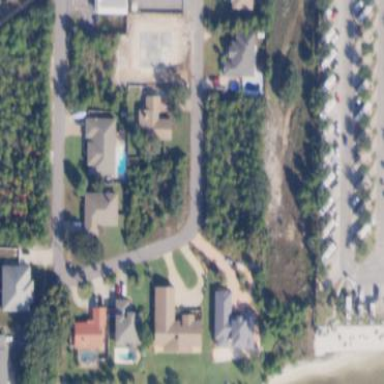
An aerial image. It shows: Residential area composed of single-family homes.